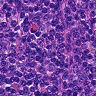
Metastatic tissue present: no